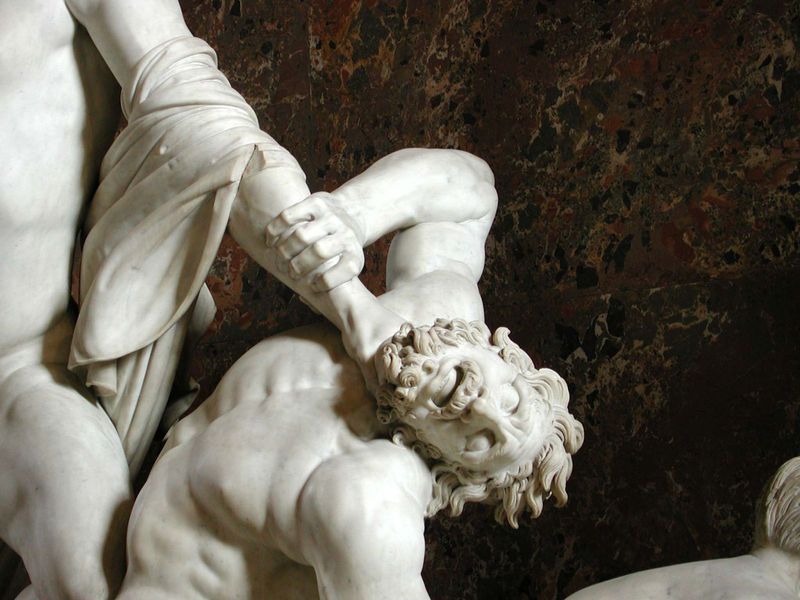
Titel: Theseus und der Kentaur
Künstler: Antonio Canova
Schlagwörter: akt, blau, gott, hand, kampf, kopf, körper, mann, nackt, umhang, gelb, ausschnitt, braun, brust, finger, haar, marmor, mund, nase, rot, tuch, teppich, bart, arm, augen, halten, mord, stein, tod, hals, gewand, gold, haare, locken, skulptur, statue, bein, zwei, angst, detail, kraft, muskeln, plastik, foto, griff, antike, zunge, griechenland, macht, alabaster, würgen, vergil, erwürgen, würgegriff, erwürgt, erwürgung, metarmaphosen